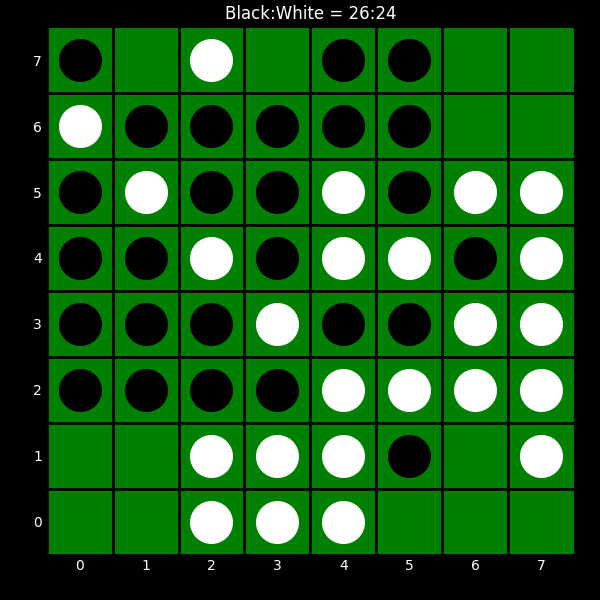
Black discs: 26
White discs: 24